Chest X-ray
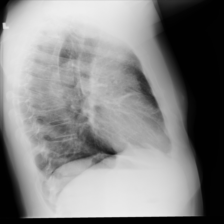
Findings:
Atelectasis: negative
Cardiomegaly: negative
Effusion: negative
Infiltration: negative
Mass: negative
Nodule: negative
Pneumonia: negative
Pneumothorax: negative
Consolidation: negative
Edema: negative
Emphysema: negative
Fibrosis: negative
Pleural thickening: negative
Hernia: negative